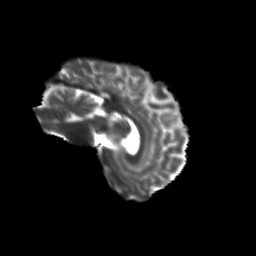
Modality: T2w
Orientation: sagittal
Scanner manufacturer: siemens
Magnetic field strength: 3 T
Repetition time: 9.2 s
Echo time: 0.084 s